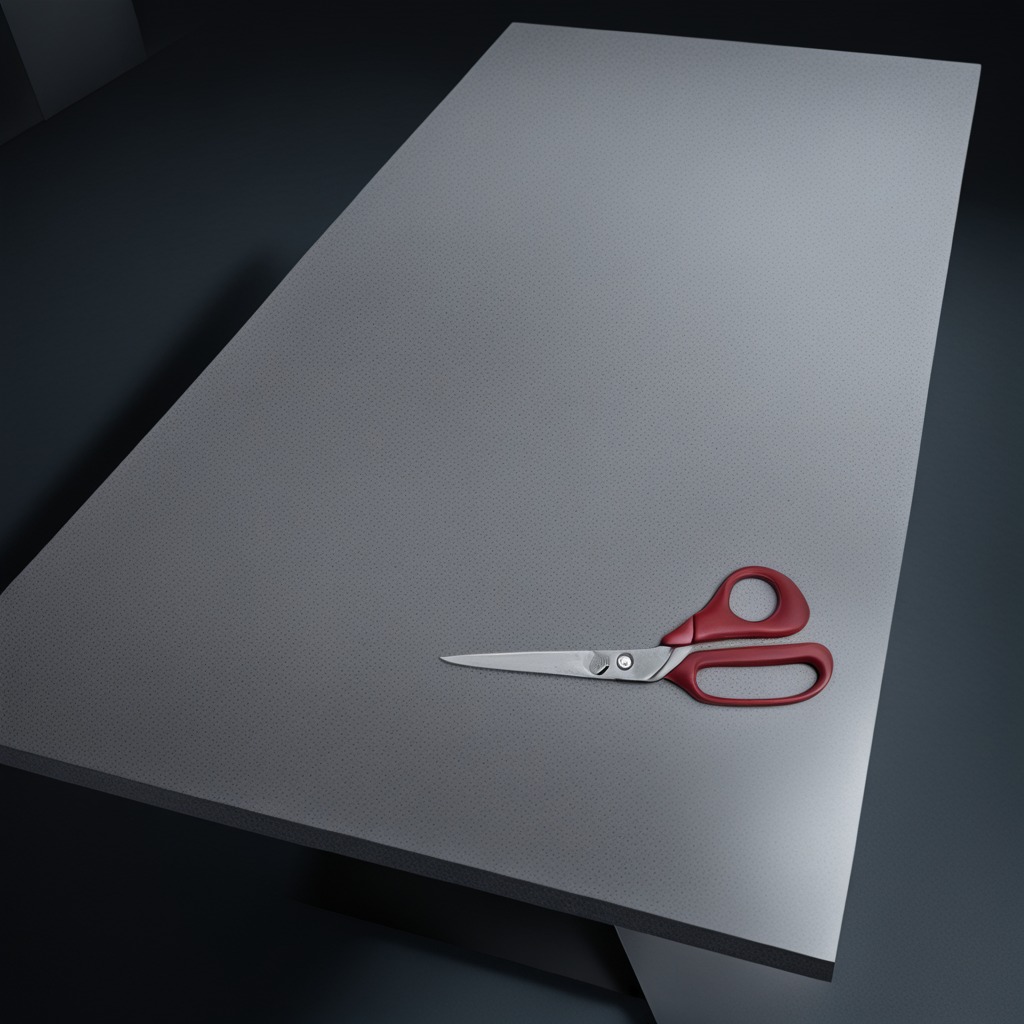
A scissor lies on a clean granite table inside a workshop at night dim ambient light soft shadows worn but